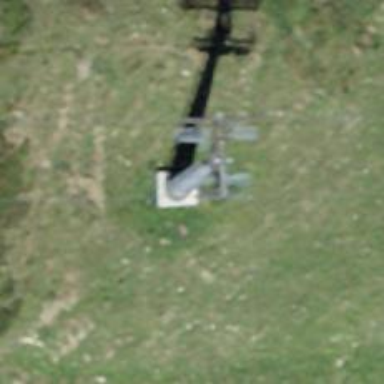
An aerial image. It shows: Pylon for aerialway.